Question: I am searching a view for image gallery app. I searched and found <URL> article, but couldn't find exact solution. I am looking for view like following image.

I know to achieve top panel, I must use ActionBarSherlock since ActionBar doesn't support Android 2.3. But how they achieve to display images. And after someone click on a image, it will start new Activity.
I tried to achieve that with ListView, but it was harder than I thought. I think there is an easy way, but don't know how to search for it. Any idea is appreciated.
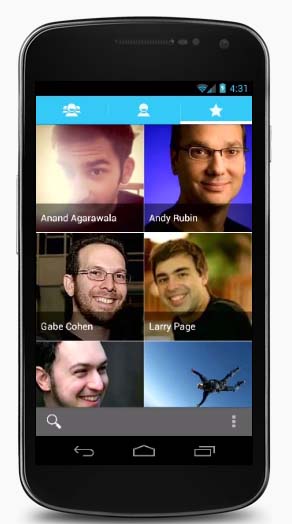
Answer: The picture that you have shown is an example of gridview.
It can be acheived using GridView in layout file and an Adapter to place images as items of Grid.
Further the bottom translucent bar on each image can be placed using FrameLayout.
I have implemented the same thing in my application.
Look out for some examples on GridView.